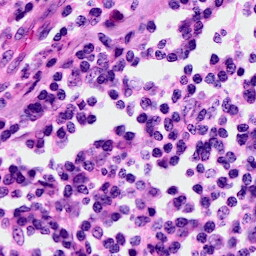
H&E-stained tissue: Cervix